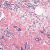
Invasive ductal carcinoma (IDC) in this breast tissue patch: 1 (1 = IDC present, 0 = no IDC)